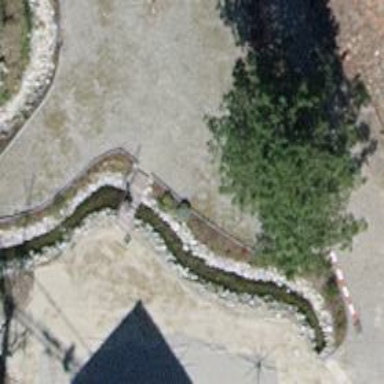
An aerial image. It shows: Path leading to bridge.